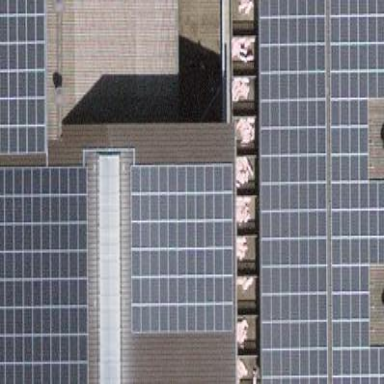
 consisting of solar photovoltaic panels."